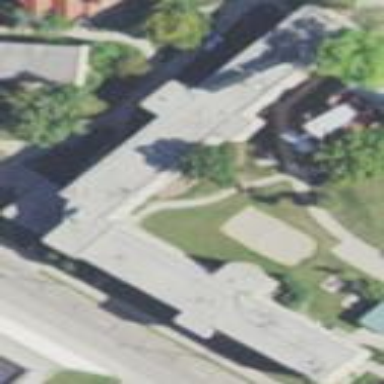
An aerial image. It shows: Dormitory building.